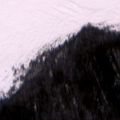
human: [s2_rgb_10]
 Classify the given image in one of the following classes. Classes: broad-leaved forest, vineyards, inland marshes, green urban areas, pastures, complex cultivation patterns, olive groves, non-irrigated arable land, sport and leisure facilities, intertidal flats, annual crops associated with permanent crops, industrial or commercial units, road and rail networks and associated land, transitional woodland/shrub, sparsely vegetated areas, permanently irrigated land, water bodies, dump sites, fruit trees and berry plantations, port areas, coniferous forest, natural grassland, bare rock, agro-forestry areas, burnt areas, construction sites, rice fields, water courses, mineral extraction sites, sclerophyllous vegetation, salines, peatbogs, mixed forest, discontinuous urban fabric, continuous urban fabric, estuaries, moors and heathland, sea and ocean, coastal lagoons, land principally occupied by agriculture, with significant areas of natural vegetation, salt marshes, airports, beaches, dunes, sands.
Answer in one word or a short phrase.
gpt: land principally occupied by agriculture, with significant areas of natural vegetation, broad-leaved forest, mixed forest, sea and ocean